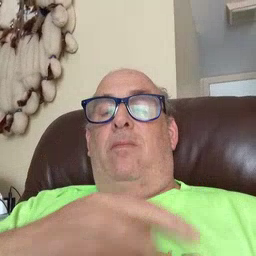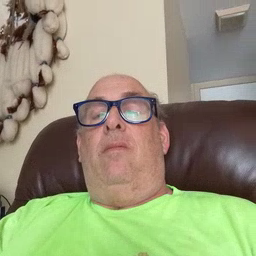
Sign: weus